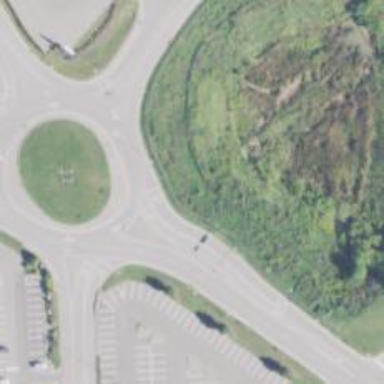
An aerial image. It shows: Tertiary road leading to roundabout.